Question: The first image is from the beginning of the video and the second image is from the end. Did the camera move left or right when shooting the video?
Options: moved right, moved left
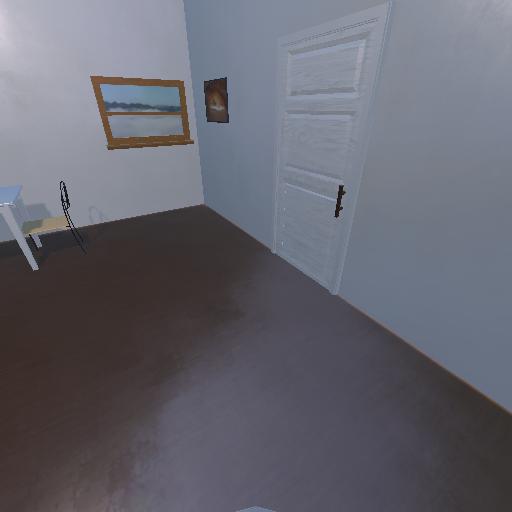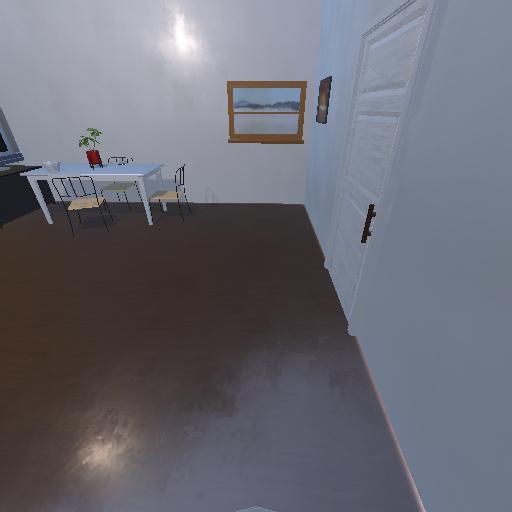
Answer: moved right